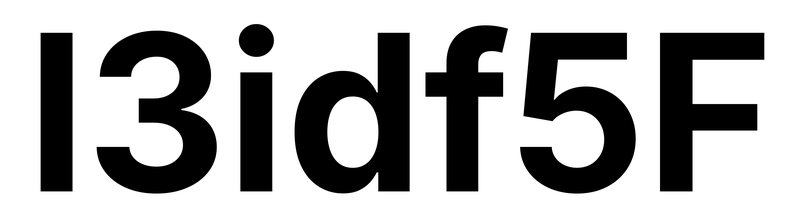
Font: Inter_Bold